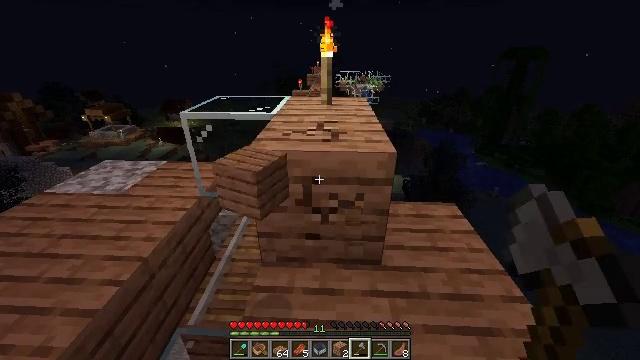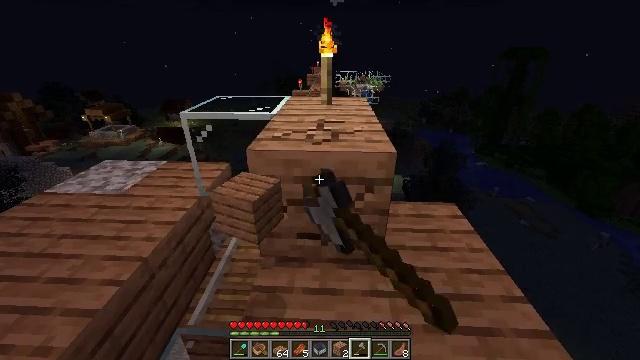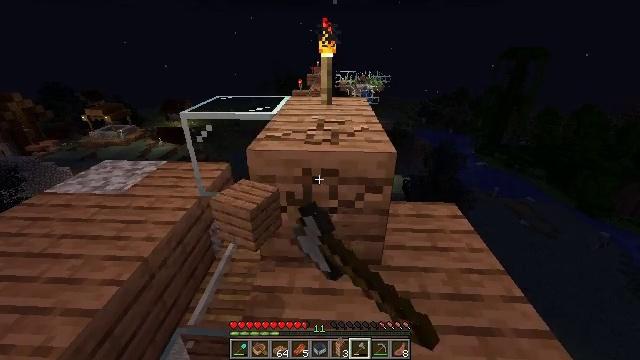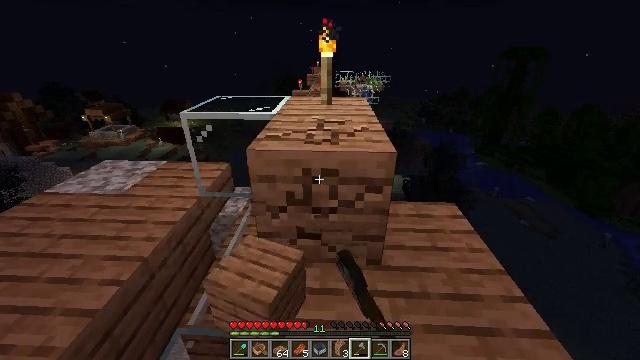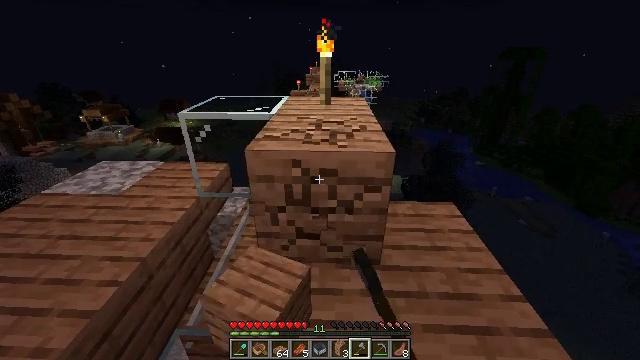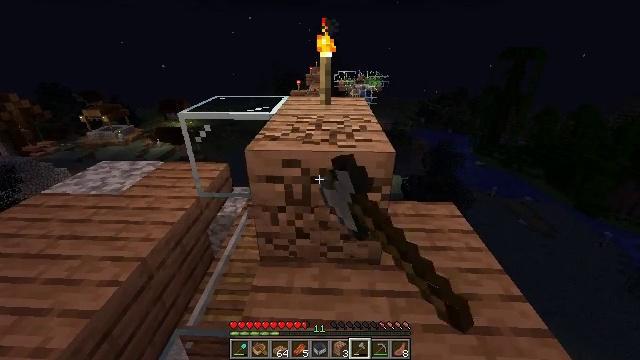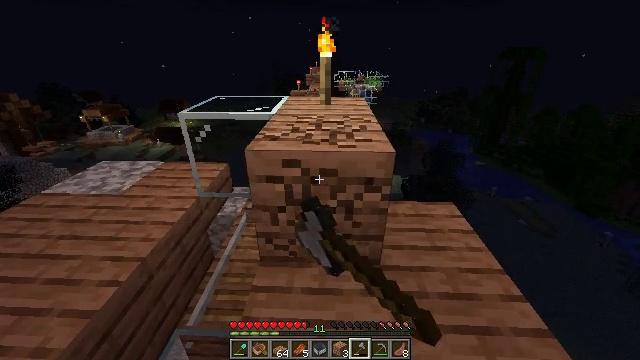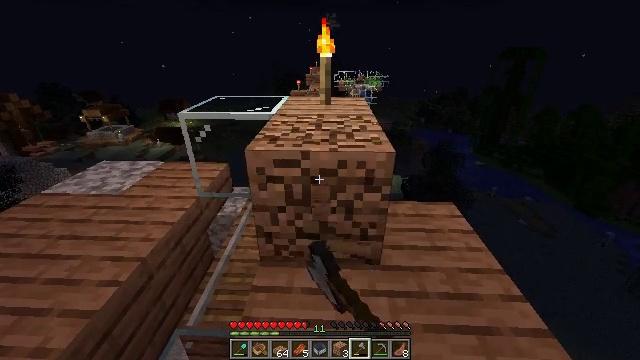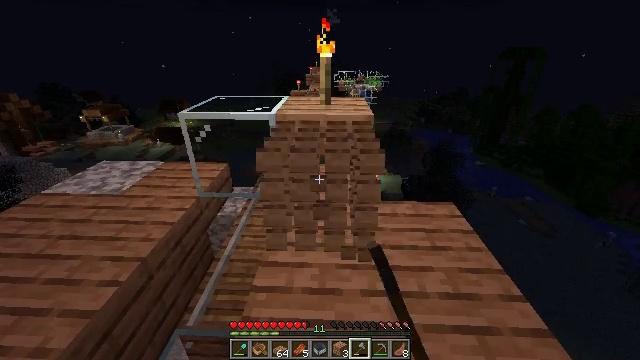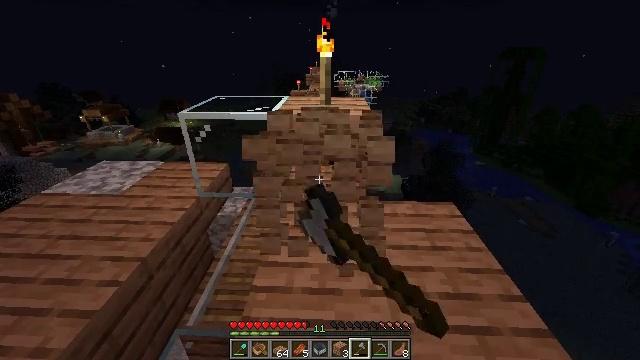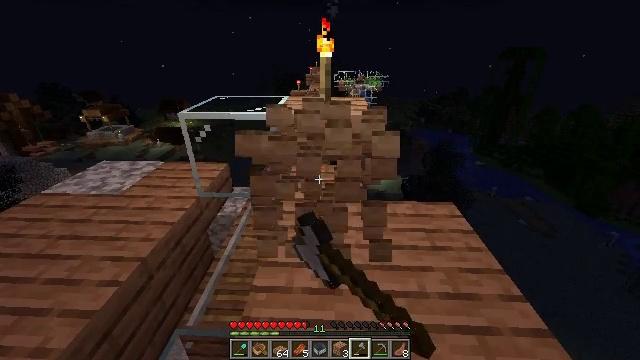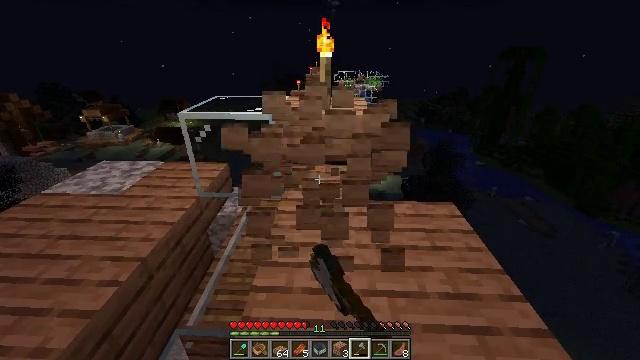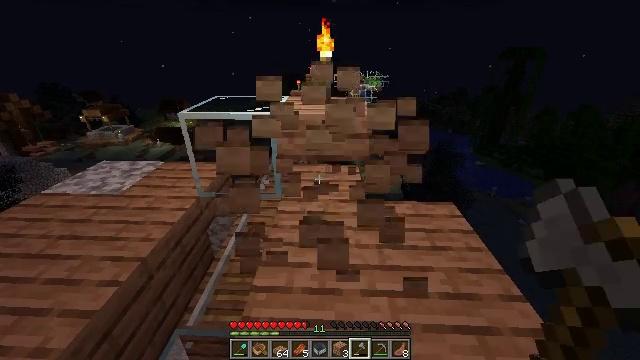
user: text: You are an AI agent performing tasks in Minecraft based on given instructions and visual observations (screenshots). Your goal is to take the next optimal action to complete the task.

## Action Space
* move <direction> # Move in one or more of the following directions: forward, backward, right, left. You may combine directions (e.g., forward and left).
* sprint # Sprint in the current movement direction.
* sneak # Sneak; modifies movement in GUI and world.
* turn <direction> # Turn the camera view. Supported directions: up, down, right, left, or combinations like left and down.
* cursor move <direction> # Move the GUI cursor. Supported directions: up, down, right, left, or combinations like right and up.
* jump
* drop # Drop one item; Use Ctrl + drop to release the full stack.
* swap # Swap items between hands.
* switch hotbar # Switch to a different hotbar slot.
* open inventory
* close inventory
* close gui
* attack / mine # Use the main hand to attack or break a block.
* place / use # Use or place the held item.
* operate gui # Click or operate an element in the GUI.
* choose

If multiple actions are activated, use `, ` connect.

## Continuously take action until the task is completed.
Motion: motion action
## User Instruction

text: Mine jungle planks from a structure.
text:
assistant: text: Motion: attack / mine
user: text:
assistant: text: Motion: attack / mine
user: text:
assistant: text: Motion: attack / mine
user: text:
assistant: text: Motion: attack / mine
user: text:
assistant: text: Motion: attack / mine
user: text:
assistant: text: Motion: attack / mine
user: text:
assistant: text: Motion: attack / mine
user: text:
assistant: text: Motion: attack / mine
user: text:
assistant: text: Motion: attack / mine
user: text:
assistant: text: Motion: attack / mine
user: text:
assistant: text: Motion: attack / mine
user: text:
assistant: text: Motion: attack / mine
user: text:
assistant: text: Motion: attack / mine